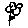
Label: flower